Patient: sex F, age 44
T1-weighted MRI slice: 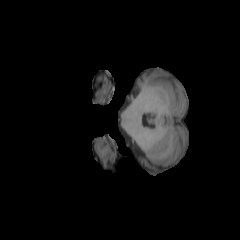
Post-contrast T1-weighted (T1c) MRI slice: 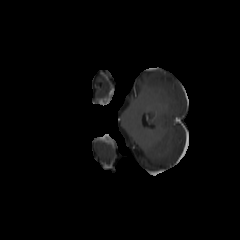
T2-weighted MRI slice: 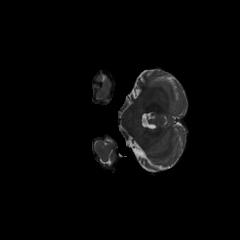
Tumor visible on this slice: no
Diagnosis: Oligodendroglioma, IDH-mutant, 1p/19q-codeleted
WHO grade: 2